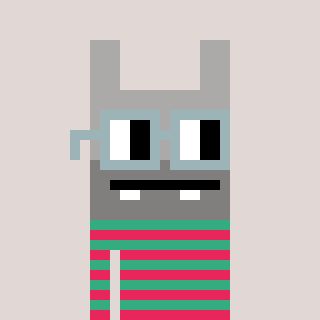
a pixel art character with square dark gray glasses, a rabbit-shaped head and a teal-colored body on a warm background